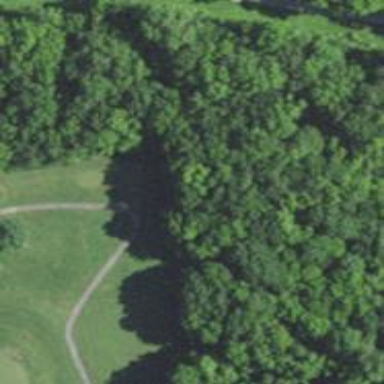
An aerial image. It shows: Golf cartpath that is also road path.